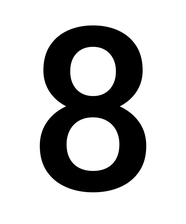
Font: Roboto_Medium